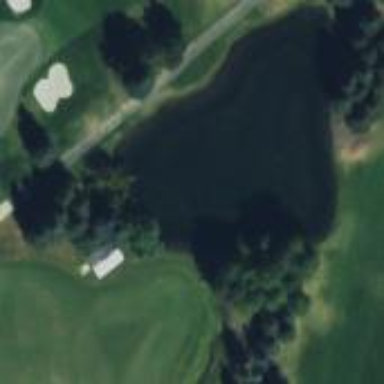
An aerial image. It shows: Area of rough grass used for golf.